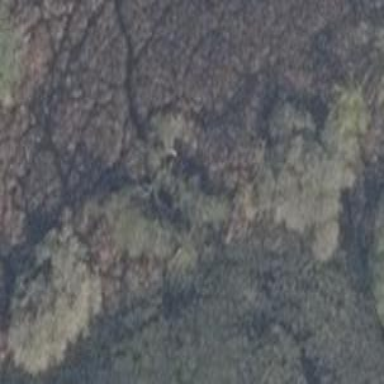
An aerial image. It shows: Patch of scrub vegetation.